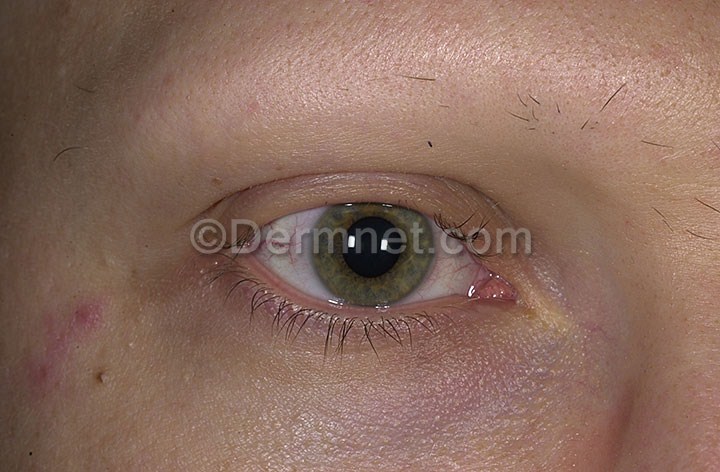
Disease: Nail Fungus and other Nail Disease